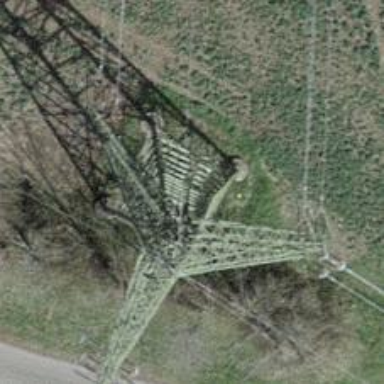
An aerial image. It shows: Power tower.